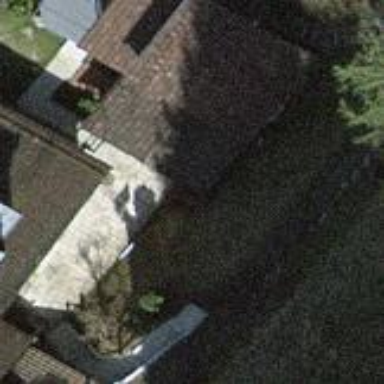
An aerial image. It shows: Shed building.